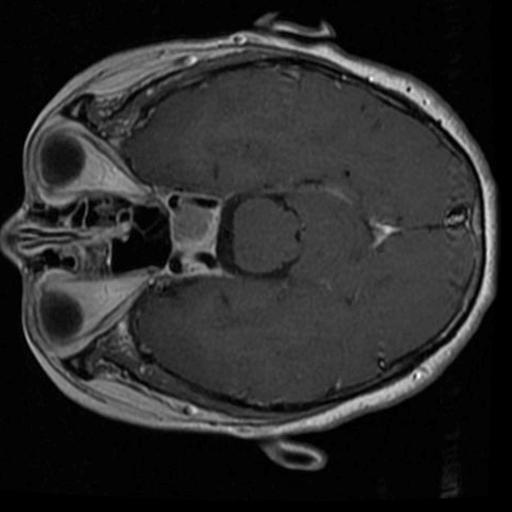
Label: brain_tumor